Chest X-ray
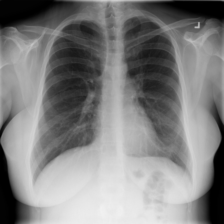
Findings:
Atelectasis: negative
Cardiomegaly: negative
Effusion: negative
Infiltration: negative
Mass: negative
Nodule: negative
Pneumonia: negative
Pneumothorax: negative
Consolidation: negative
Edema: negative
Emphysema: negative
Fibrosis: negative
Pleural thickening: negative
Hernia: negative